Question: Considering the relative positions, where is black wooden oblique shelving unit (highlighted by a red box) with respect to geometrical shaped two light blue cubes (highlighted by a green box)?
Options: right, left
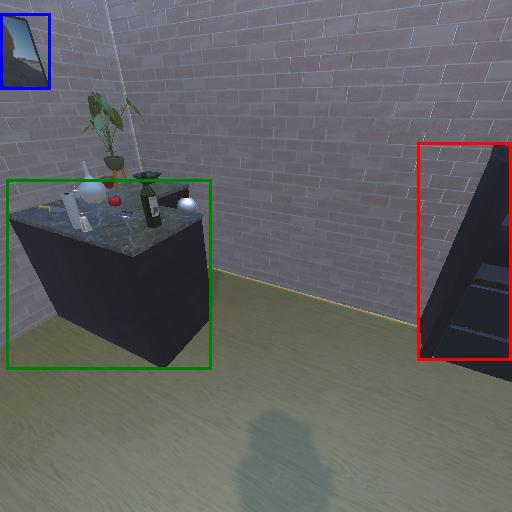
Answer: right